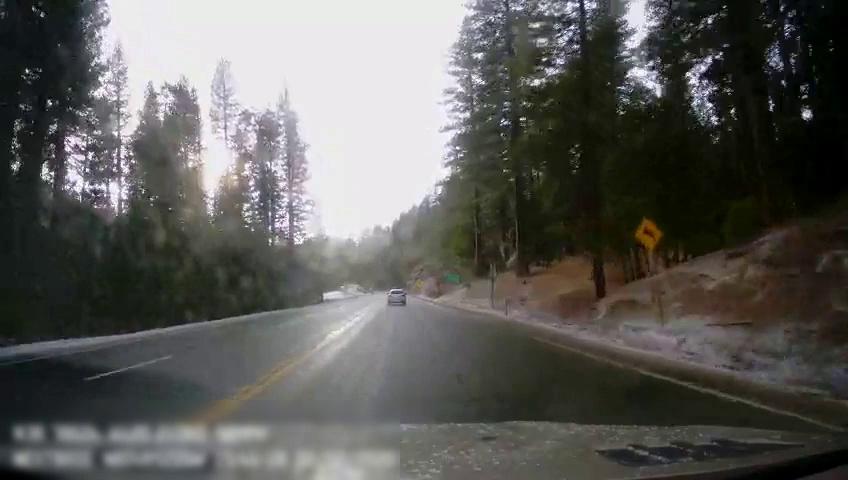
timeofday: Day
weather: Sunny
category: Drivable Space
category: Vehicles | SUV
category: Lanes | Alternate Lane
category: Lanes | Current Lane
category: Lanes | Opposite Lane
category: Lanes | Opposite Lane
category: Lanes | Opposite Lane
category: Traffic | Signs
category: Traffic | Signs